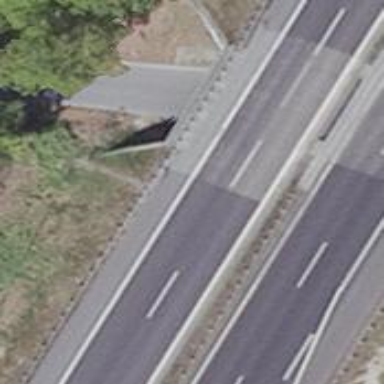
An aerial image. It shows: Motorway bridge with asphalt surface.